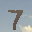
Label: 7